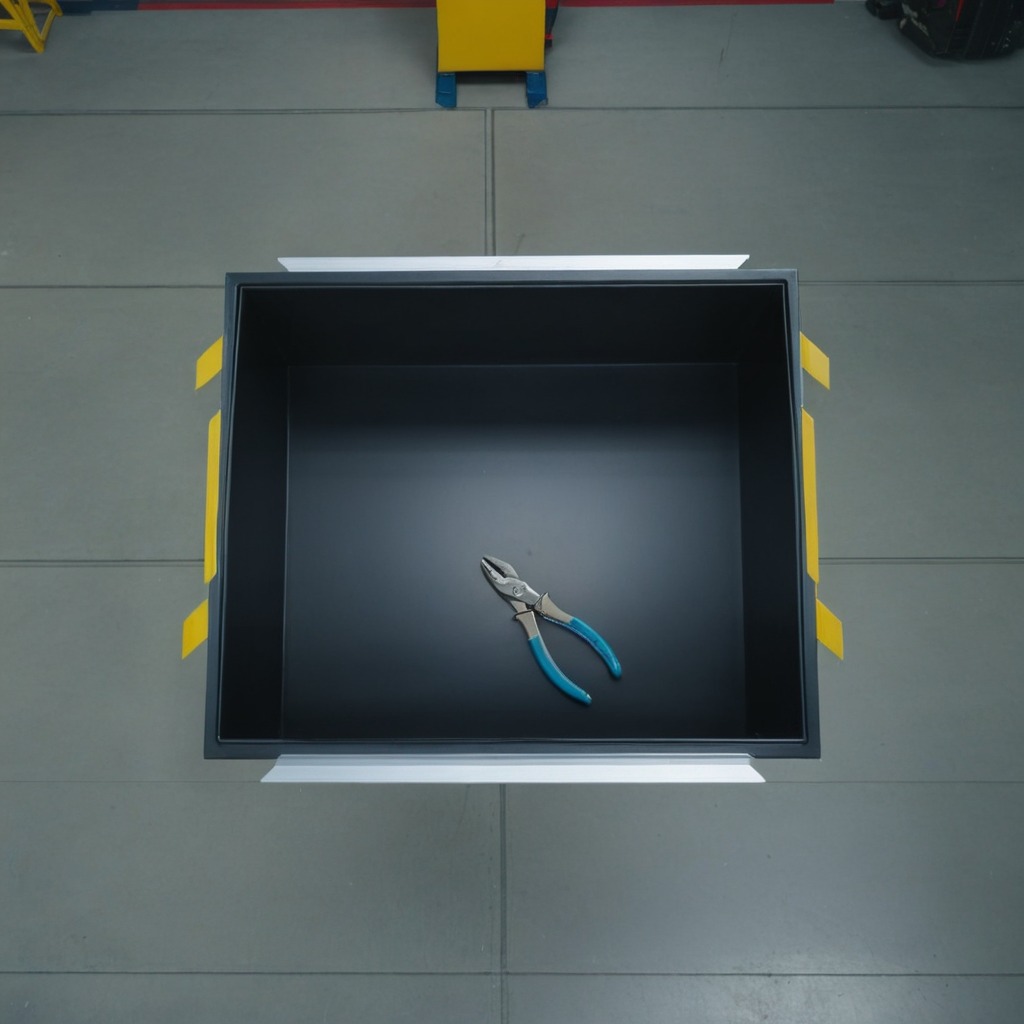
A plier is lying on the toolbox surface.